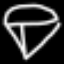
Label: diamond